Field crop: tomato
Growth stage: 1
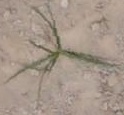
Species: cyperus